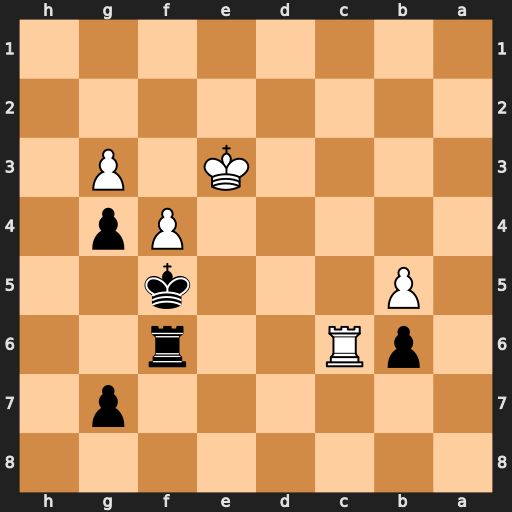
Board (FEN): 8/6p1/1pR2r2/1P3k2/5Pp1/4K1P1/8/8
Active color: b
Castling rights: -
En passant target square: -
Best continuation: Rxc6 bxc6 Ke6 c7 Kd7 c8=R Kxc8